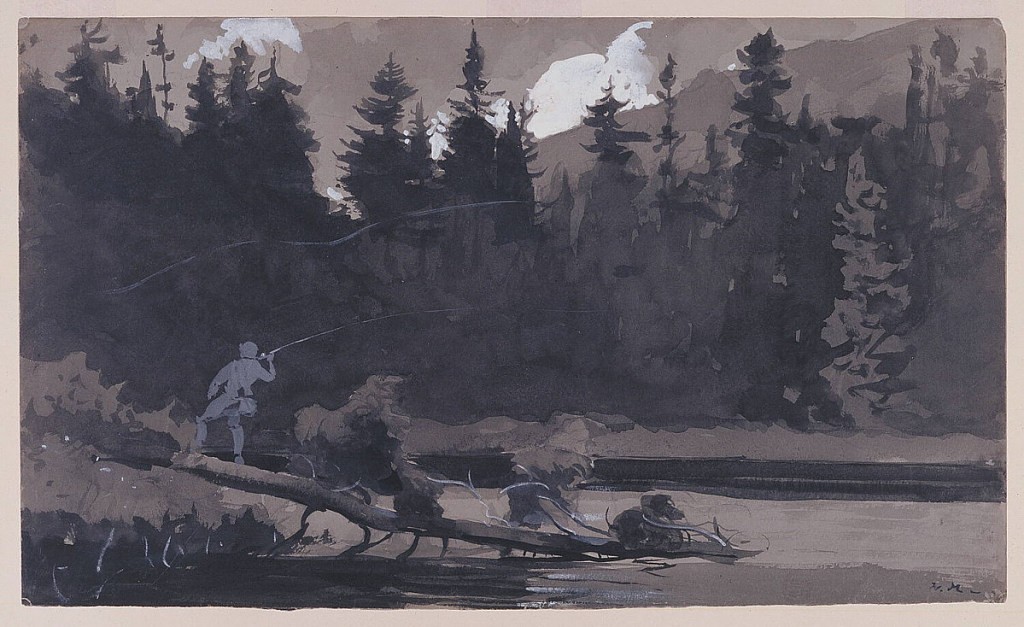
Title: Fisherman in Quebec, Canada
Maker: Winslow Homer, American, 1836–1910
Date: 1895
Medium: Brush and wash, gouache, charcoal on gray-green wove paper
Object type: Drawing
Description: A fisherman, standing on a fallen tree trunk, casts his rod into the water. A dense forest of fir trees fills the middleground and distant mountains can be seen in the background.